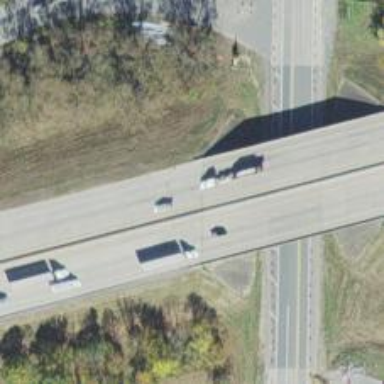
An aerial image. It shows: Motorway bridge with asphalt surface and beam structure.